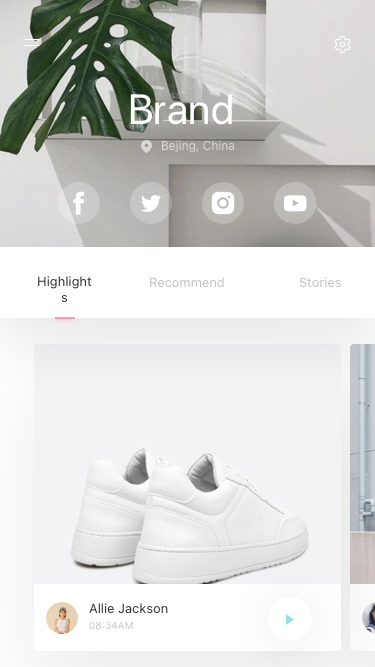
Text in this UI design:
Brand
Allie Jackson
08:34AM
Highlights
Recommend
Stories
Bejing, China